Brain MRI, t1w sequence, axial 2D slice.
Patient: age 41, sex M, weight 95 kg, height 1.95 m
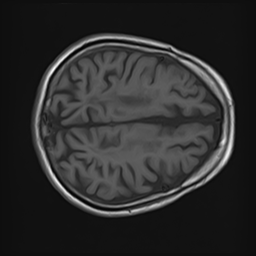